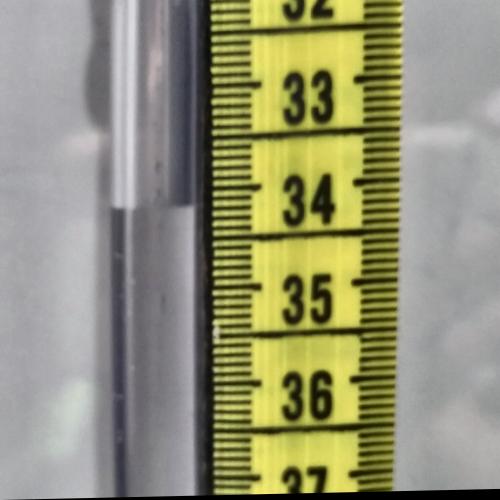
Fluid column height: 34.2 cm